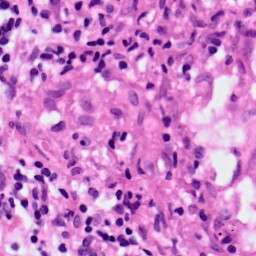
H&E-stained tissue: Lung